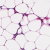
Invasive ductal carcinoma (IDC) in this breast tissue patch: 0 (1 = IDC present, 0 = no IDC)